Interaction volume radius: 10 \u00c5
Interaction volume height: 15 \u00c5
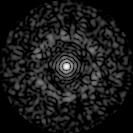
Disorder parameter: 0.8417